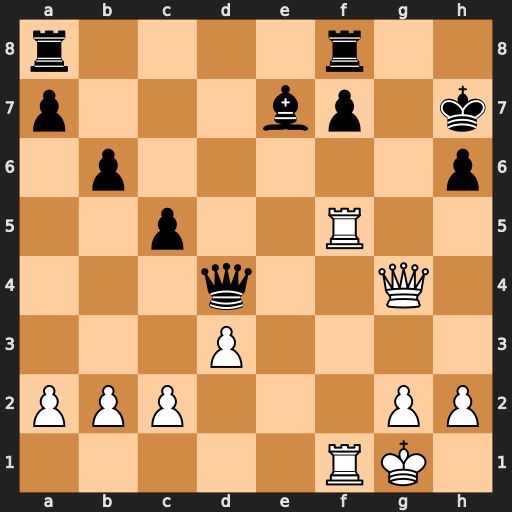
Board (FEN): r4r2/p3bp1k/1p5p/2p2R2/3q2Q1/3P4/PPP3PP/5RK1
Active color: w
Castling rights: -
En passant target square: -
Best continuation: Qxd4 cxd4 Rxf7+ Kg6 Rxe7